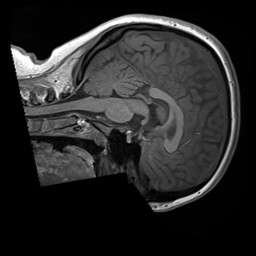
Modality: T1w
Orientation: sagittal
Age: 21
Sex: female
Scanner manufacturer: siemens
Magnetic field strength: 3 T
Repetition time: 1.8 s
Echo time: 0.00232 s